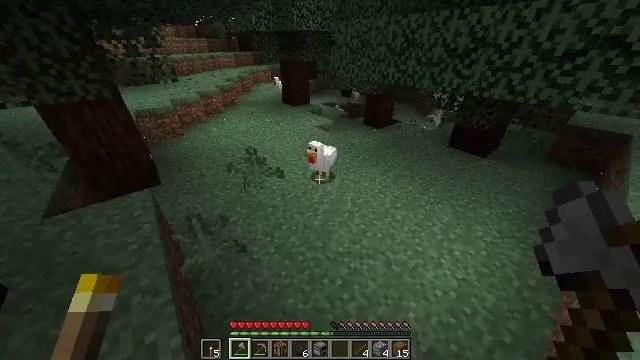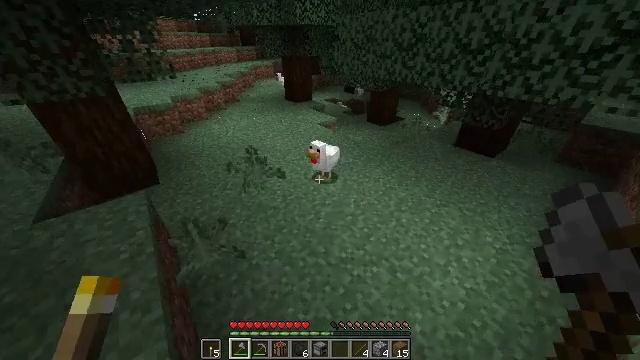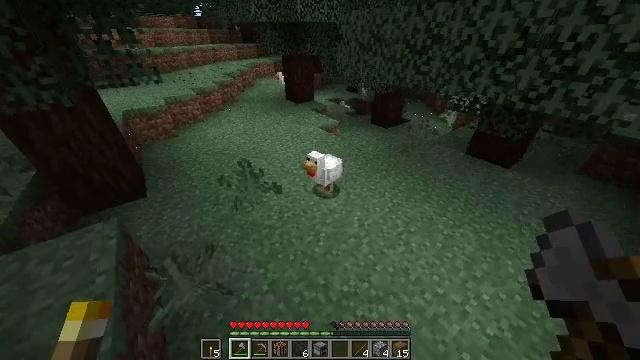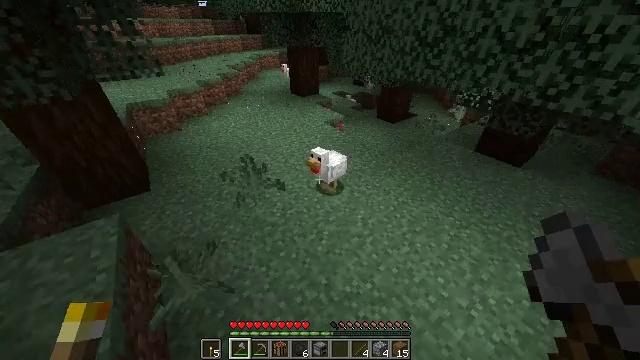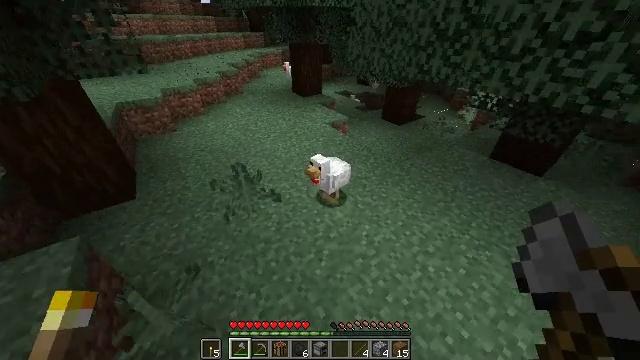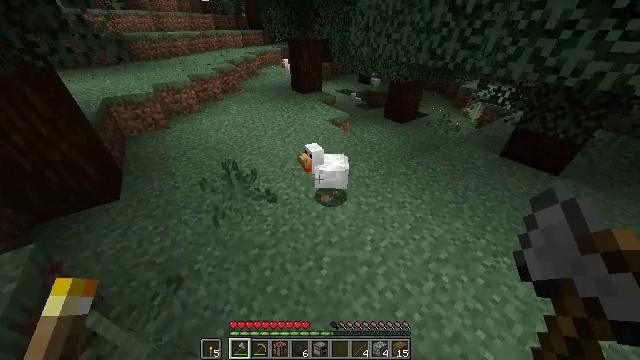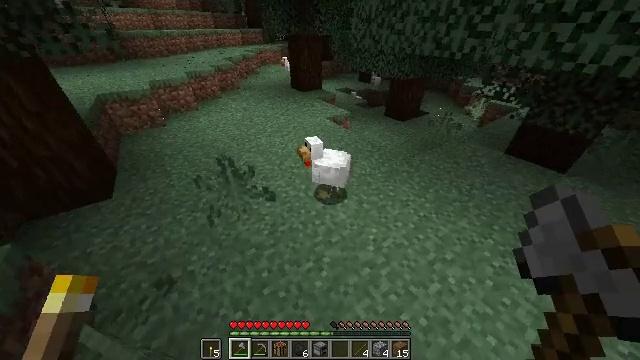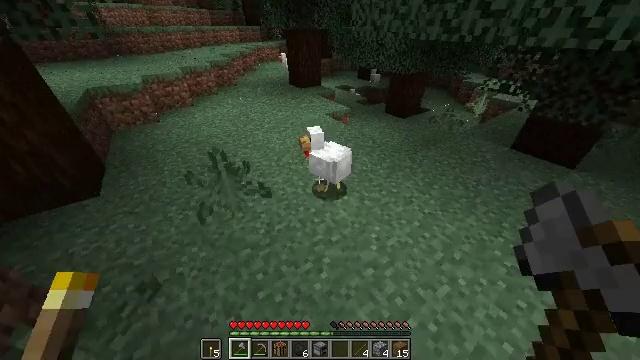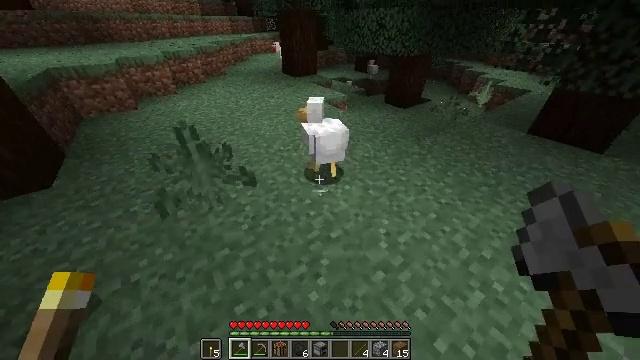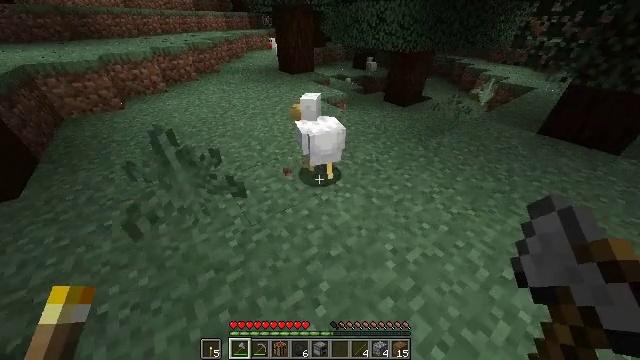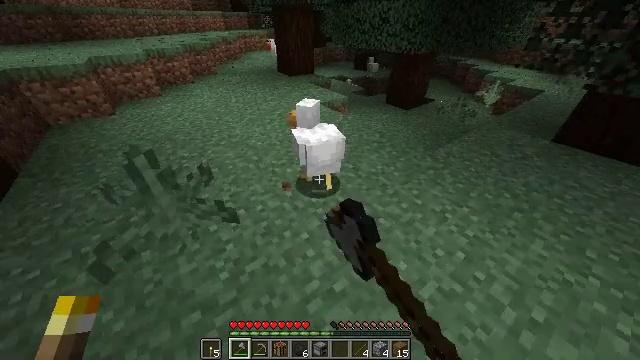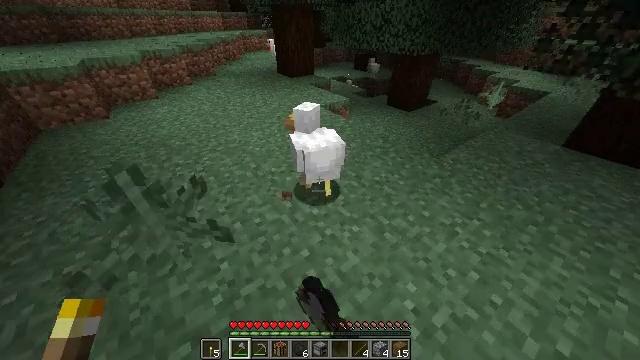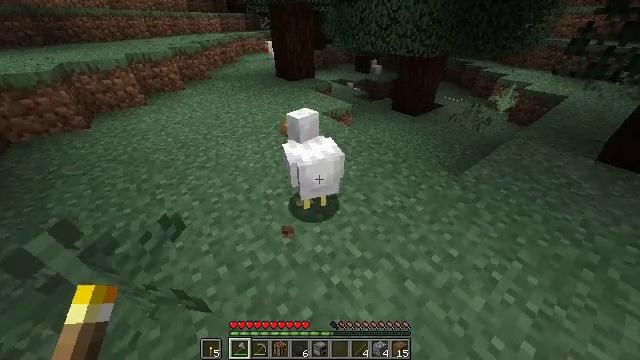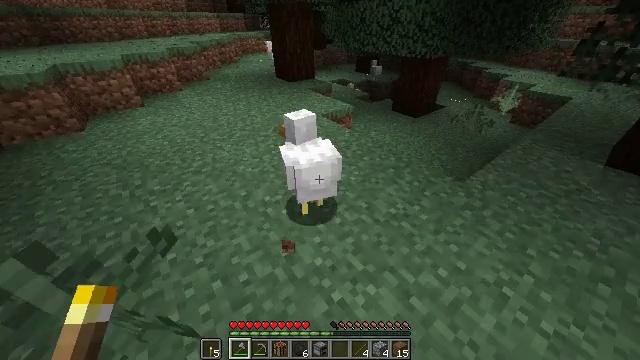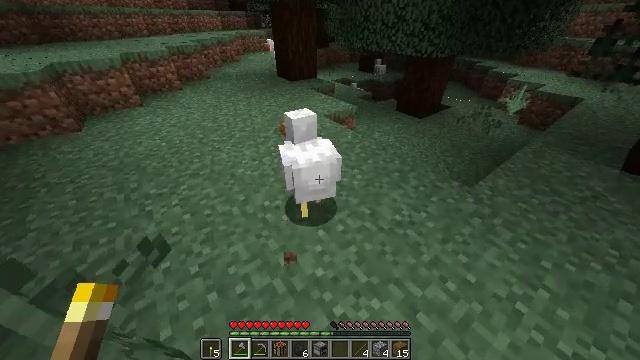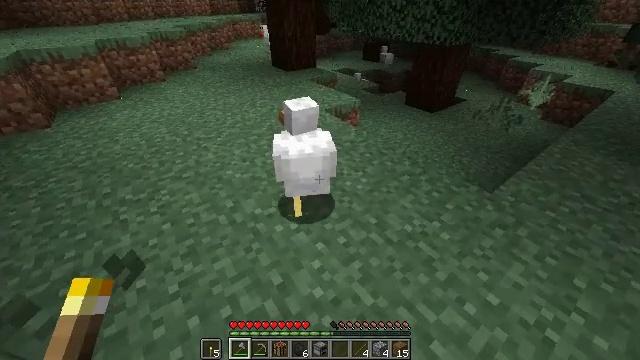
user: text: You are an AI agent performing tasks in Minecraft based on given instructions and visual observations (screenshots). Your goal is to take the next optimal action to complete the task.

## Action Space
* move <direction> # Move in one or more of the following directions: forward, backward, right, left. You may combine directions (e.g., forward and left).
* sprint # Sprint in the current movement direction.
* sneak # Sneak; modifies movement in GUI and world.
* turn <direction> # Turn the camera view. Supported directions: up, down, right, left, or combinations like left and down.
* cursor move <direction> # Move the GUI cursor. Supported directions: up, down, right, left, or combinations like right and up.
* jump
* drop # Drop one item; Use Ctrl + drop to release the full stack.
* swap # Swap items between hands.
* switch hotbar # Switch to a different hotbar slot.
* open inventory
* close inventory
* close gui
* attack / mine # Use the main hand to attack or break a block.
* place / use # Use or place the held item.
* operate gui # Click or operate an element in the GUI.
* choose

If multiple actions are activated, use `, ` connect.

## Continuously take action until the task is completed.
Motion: motion action
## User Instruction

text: Kill mobs.
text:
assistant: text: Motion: move forward, sprint
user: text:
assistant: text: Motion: move forward, sprint
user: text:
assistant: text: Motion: move forward, sprint, turn left and down
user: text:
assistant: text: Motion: move forward, sprint
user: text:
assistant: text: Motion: move forward, sprint
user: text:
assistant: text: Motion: move forward, sprint
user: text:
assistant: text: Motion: move forward, sprint
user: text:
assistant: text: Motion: move forward, sprint, turn right
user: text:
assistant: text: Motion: move forward, sprint, attack / mine
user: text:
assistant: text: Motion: move forward, sprint, attack / mine
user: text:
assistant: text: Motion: move forward, sprint, attack / mine
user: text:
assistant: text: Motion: move forward, attack / mine
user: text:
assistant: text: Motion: no_op
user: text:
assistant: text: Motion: no_op
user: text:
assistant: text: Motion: no_op
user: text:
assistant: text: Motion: no_op
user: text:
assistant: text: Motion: no_op
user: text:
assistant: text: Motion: no_op
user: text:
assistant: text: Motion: turn left
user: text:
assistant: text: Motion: turn left
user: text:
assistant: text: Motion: move forward, turn left
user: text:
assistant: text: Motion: move forward, sprint
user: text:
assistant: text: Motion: move forward, sprint
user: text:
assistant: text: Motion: move forward, sprint
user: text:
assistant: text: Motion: move forward, sprint, turn right
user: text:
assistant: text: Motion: move forward, sprint
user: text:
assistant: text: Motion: move forward, sprint
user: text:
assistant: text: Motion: move forward, sprint, attack / mine
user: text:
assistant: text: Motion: move forward, sprint, turn right, attack / mine
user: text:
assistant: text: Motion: move forward, sprint, turn right, attack / mine